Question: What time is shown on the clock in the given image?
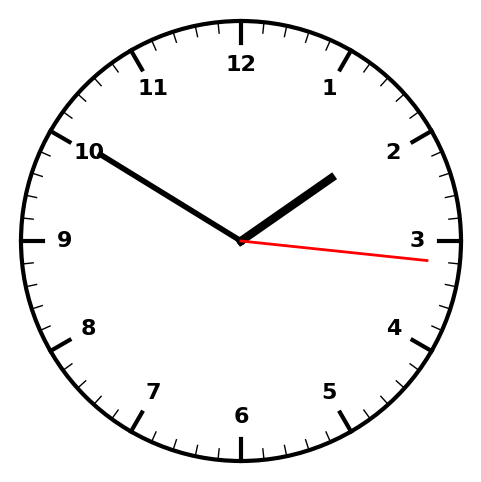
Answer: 01:50:16